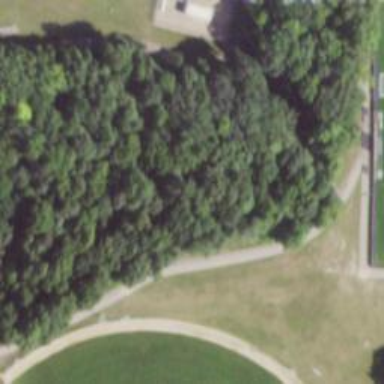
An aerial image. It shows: Disc golf basket.